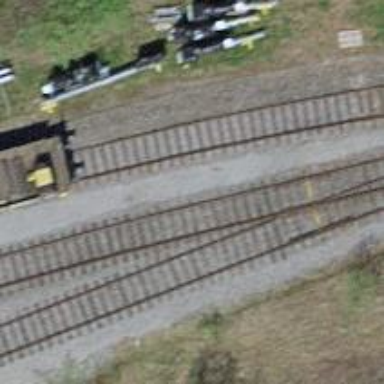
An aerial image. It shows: Single-track spur railway line.